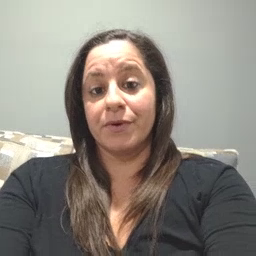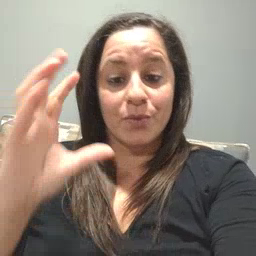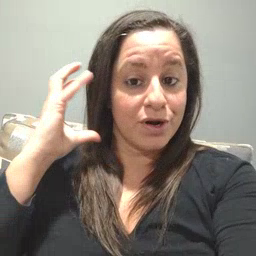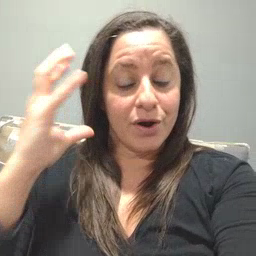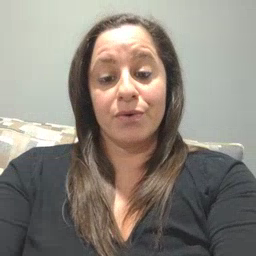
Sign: radio